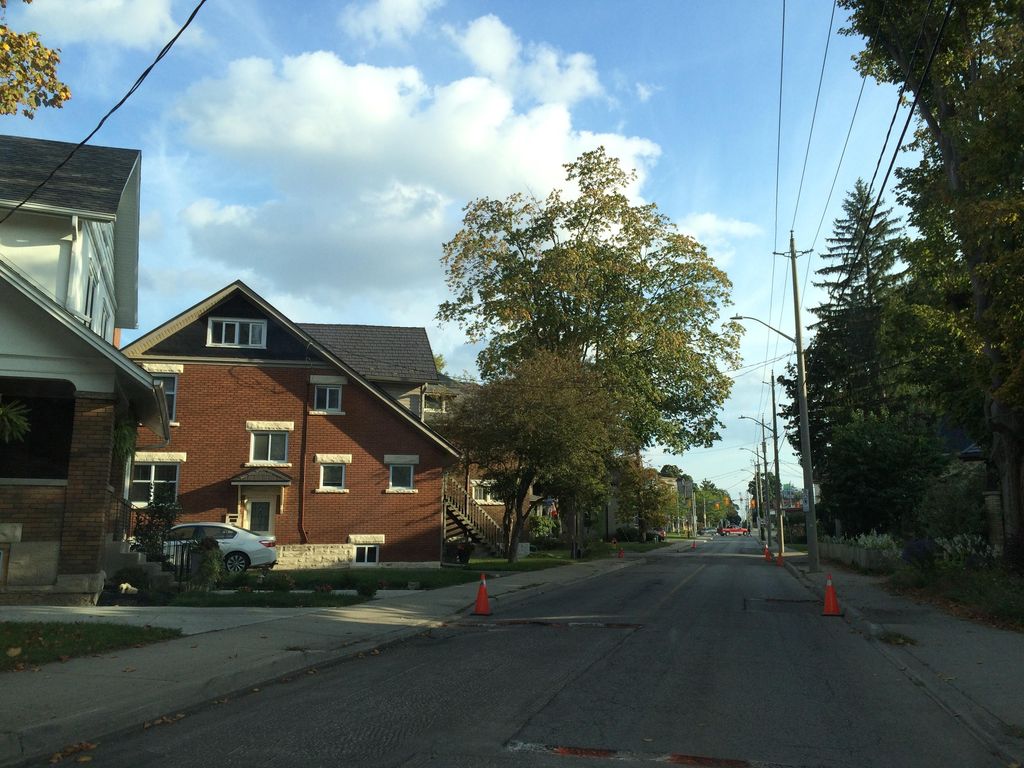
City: kitchener-waterloo